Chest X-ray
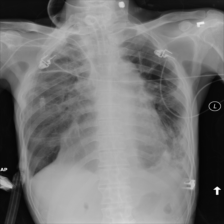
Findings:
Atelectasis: positive
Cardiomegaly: negative
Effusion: negative
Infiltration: positive
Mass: negative
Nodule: negative
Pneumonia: negative
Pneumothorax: negative
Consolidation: negative
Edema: negative
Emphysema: negative
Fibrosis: negative
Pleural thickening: negative
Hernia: negative